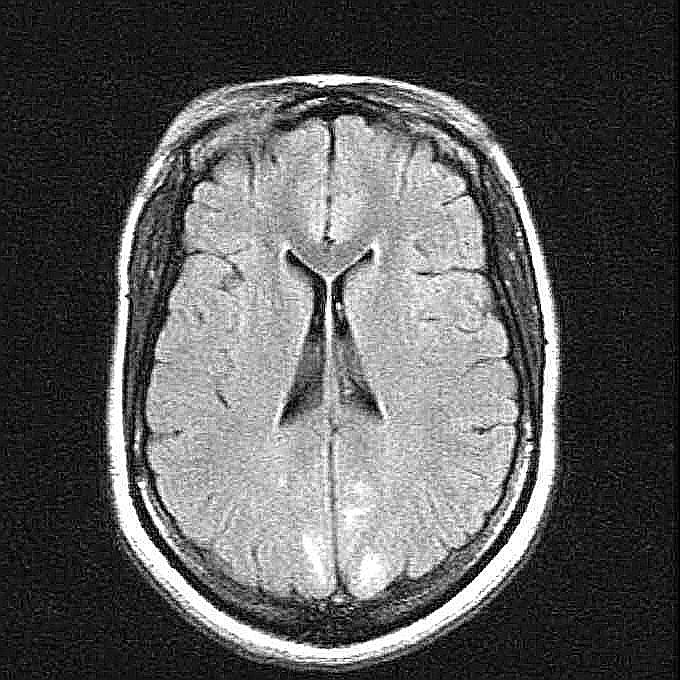
Label: notumor